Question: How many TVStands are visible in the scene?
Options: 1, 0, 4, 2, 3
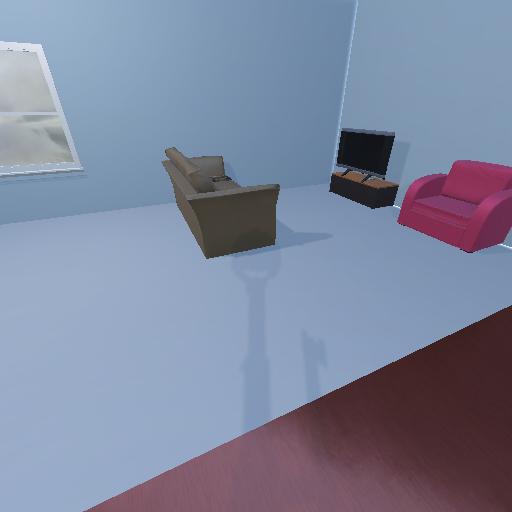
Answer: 1